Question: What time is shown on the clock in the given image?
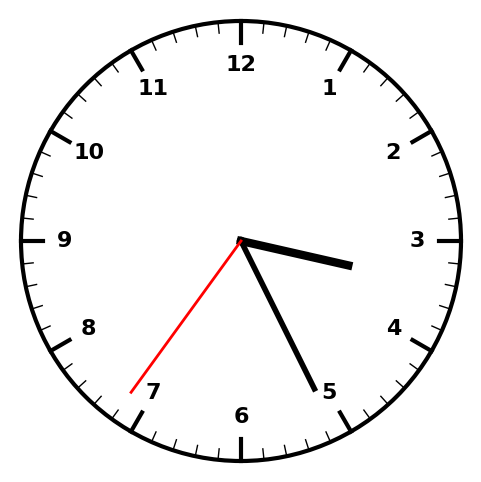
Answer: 03:25:36